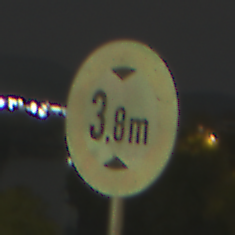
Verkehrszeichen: TatsaechlicheHoehe
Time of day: Night
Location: Outdoor (Urban)
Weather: PartlyCloudy
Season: NotSpecified
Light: Artificial